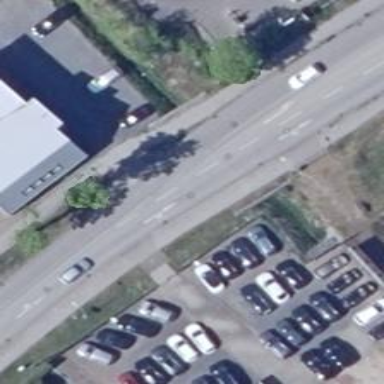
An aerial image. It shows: Asphalt road with primary highway and cycle track.